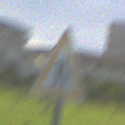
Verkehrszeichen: EinseitigVerengteFahrbahnRechts
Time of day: MorningAfternoon
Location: Outdoor (Suburban)
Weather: PartlyCloudy
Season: NotSpecified
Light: Natural